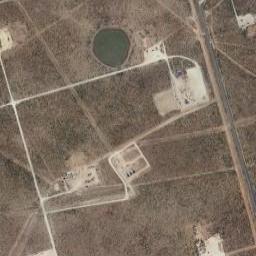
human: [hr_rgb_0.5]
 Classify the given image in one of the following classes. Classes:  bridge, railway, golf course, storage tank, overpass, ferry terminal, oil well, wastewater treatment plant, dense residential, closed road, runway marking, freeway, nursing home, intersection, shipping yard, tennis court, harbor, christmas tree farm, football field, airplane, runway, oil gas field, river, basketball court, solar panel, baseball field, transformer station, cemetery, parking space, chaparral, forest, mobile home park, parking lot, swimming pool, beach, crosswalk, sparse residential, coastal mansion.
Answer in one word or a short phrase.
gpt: oil gas field